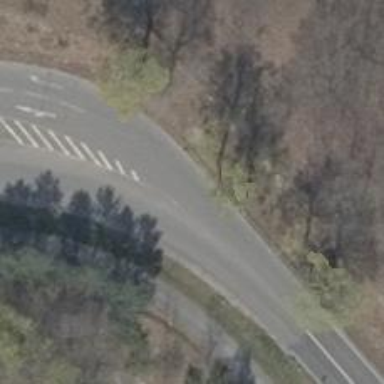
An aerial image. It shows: Tertiary road with asphalt surface and separate sidewalks. The road has lane markings.